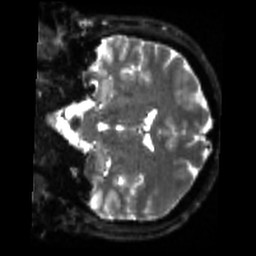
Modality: sbref
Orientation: coronal
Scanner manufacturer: siemens
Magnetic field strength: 3 T
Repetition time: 4 s
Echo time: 0.0594 s